Field crop: maize
Growth stage: 2
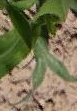
Species: maize